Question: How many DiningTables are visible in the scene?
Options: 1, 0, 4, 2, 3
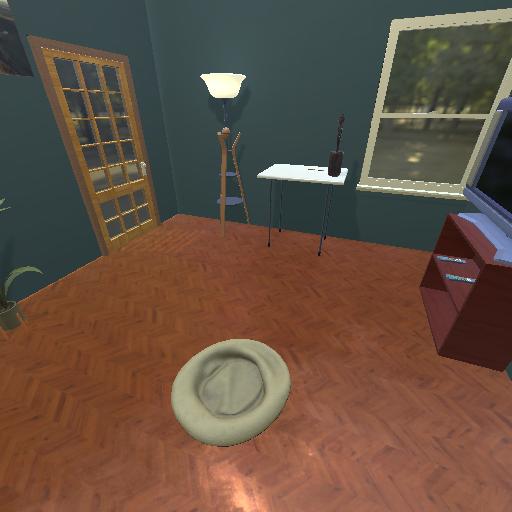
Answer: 1